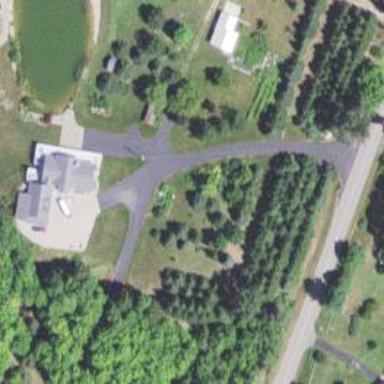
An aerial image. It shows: Driveway leading to service road.